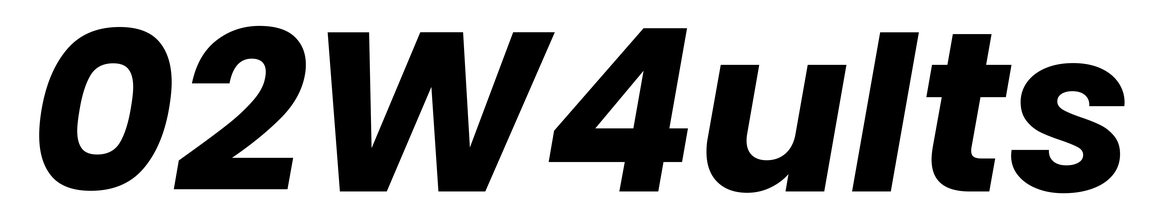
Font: Poppins-BoldItalic